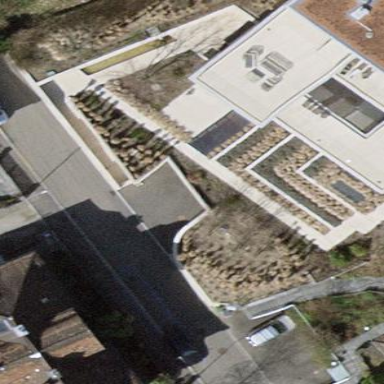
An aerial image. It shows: Building with flat roof.